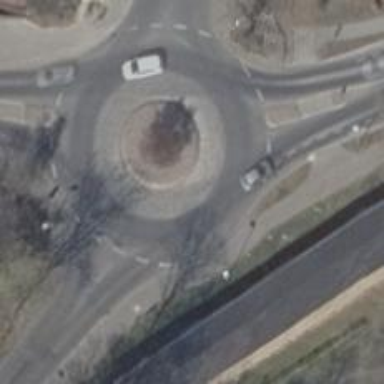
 leading to roundabout. The sidewalk on the right also has asphalt surface."